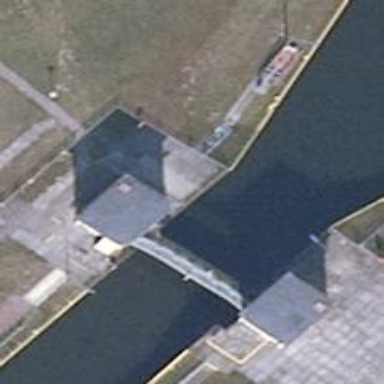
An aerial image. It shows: Canal with lock obstacle.